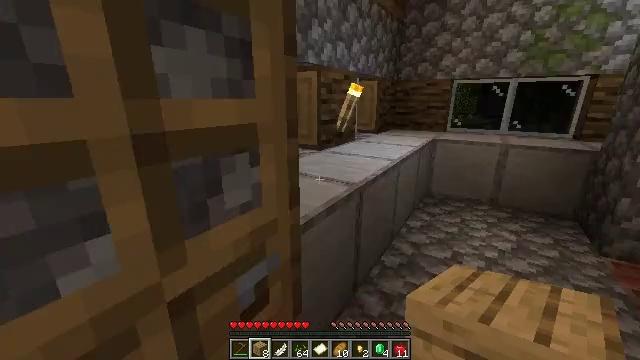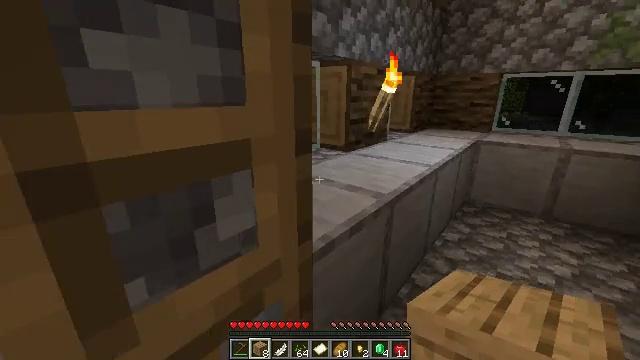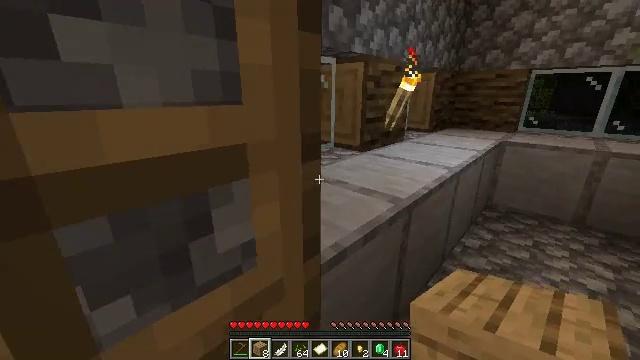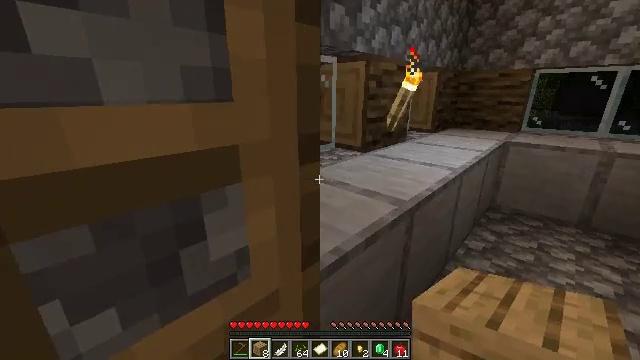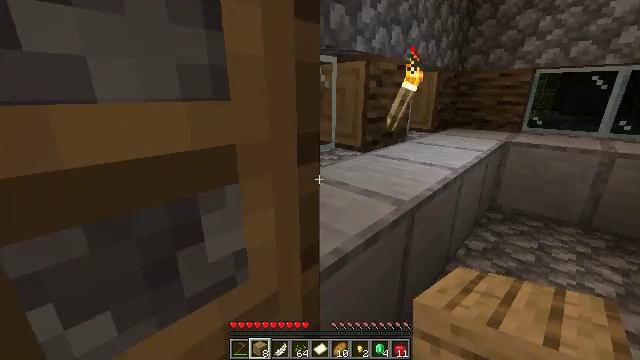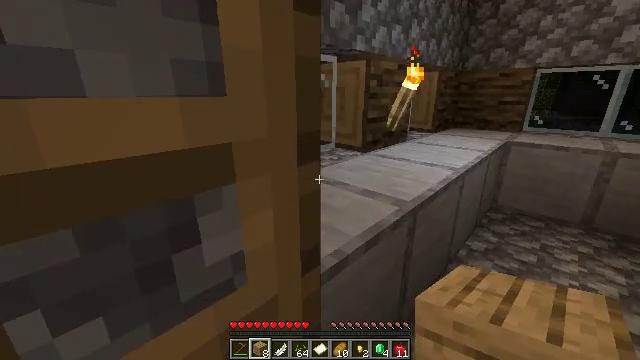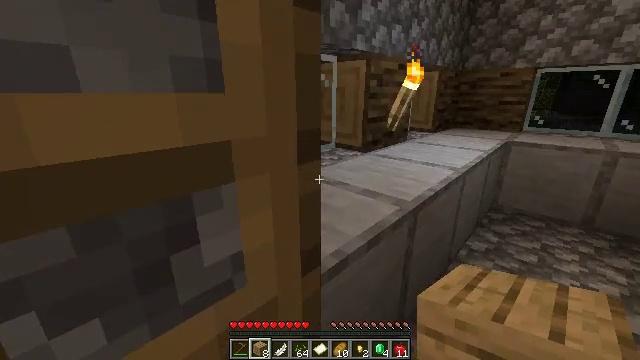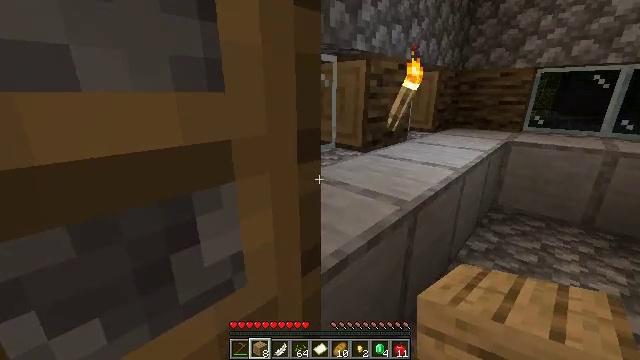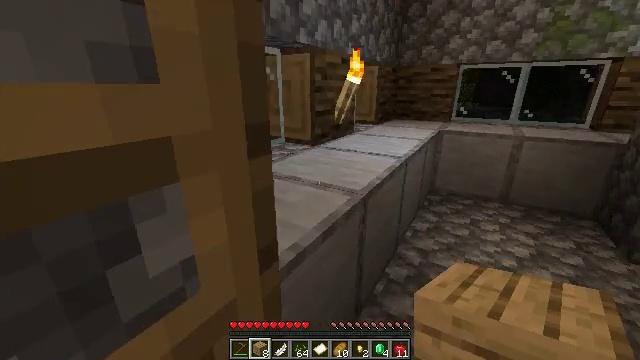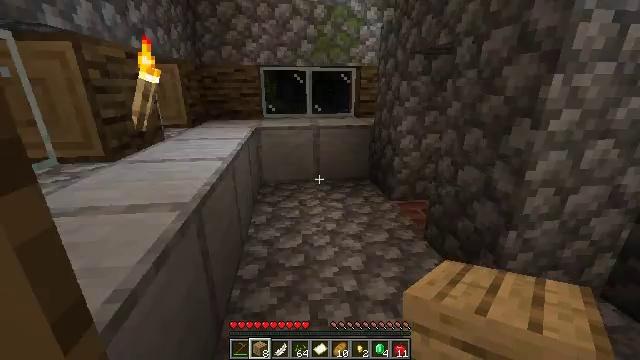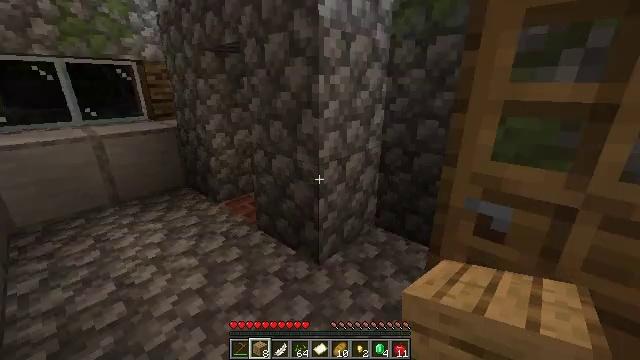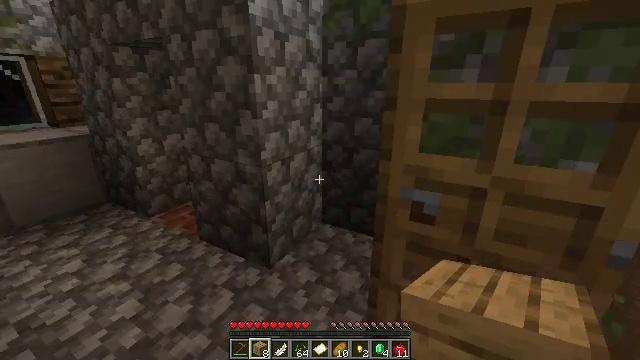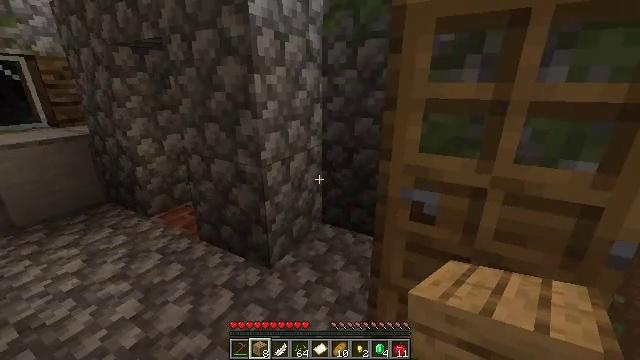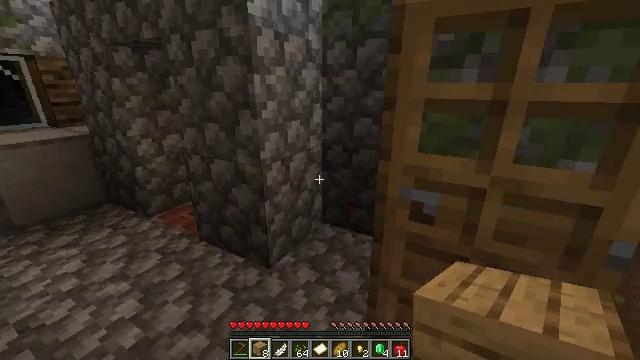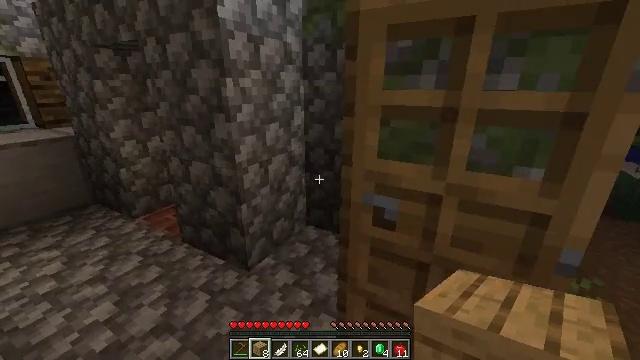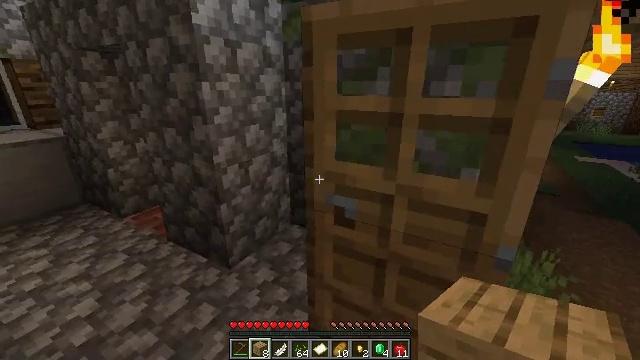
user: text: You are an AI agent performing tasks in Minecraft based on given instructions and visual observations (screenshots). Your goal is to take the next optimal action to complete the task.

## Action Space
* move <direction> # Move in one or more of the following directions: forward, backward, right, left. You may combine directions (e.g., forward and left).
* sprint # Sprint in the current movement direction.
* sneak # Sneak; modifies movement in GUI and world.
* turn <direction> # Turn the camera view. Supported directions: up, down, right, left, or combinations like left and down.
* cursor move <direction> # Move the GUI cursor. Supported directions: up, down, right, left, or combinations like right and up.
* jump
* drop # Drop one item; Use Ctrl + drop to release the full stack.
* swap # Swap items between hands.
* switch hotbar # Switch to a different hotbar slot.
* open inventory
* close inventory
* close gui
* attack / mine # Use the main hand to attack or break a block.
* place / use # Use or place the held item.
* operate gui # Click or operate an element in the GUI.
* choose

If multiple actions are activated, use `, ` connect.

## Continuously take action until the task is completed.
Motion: motion action
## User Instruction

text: Collect yellow wool by breaking it.
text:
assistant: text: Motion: turn left
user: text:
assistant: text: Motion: turn left
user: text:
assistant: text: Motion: no_op
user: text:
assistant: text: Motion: no_op
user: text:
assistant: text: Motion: no_op
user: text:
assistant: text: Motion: no_op
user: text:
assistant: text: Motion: no_op
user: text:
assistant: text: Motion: turn right and down
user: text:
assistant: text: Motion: turn right
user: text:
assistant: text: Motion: turn right
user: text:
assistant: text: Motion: turn right
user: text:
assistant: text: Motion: no_op
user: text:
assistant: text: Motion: move right
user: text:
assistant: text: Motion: move right
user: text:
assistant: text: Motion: move back and move right
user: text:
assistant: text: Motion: move back and move right
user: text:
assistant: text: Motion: move back and move right
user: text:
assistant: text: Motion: move back and move right
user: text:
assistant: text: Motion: move back and move right, turn right
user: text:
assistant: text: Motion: move right, turn right and up
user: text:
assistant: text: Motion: move right, turn right and up
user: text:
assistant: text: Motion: move forward and move right, turn right and up
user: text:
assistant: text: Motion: move forward and move right, turn right and up
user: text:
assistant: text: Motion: move forward and move right
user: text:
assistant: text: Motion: move forward, turn left
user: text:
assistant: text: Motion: move forward
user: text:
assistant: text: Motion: move forward
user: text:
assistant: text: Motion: move forward
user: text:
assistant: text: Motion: move forward
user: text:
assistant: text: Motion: move forward